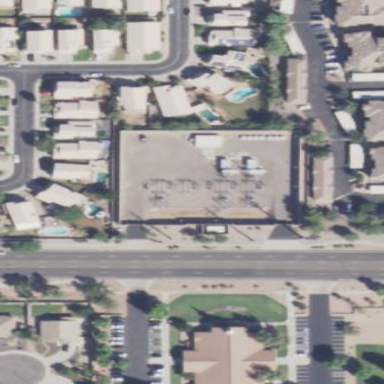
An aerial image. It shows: Outdoor power substation with surrounding wall. The substation operates at the distribution level.